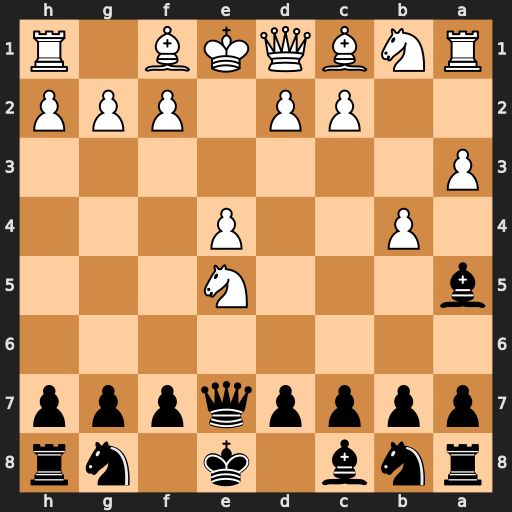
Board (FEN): rnb1k1nr/ppppqppp/8/b3N3/1P2P3/P7/2PP1PPP/RNBQKB1R
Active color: b
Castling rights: KQkq
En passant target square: -
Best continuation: Qxe5 d4 Qxe4+ Be3 Bb6